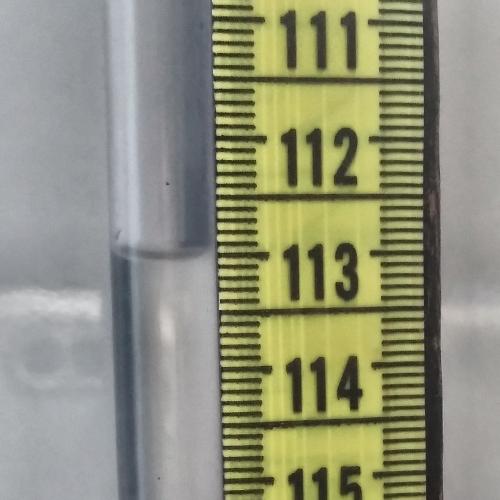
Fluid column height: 113.0 cm